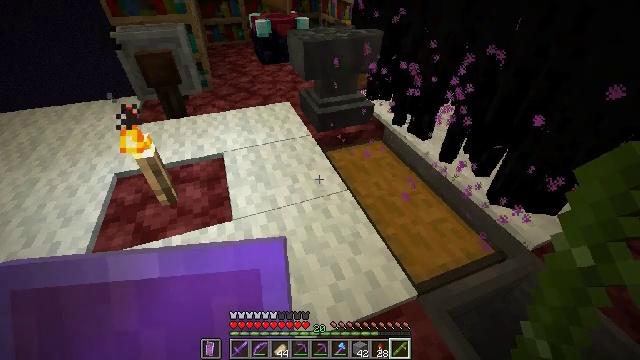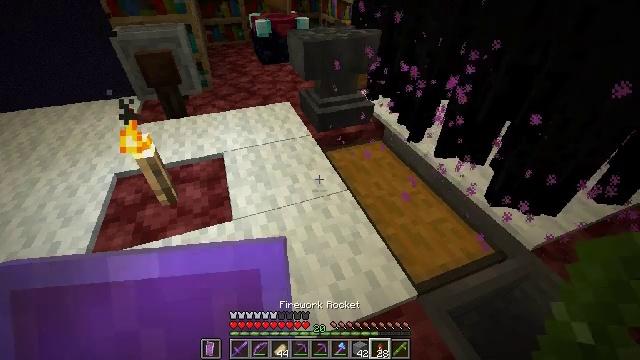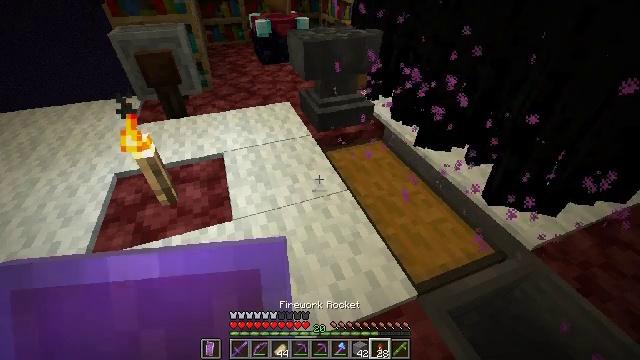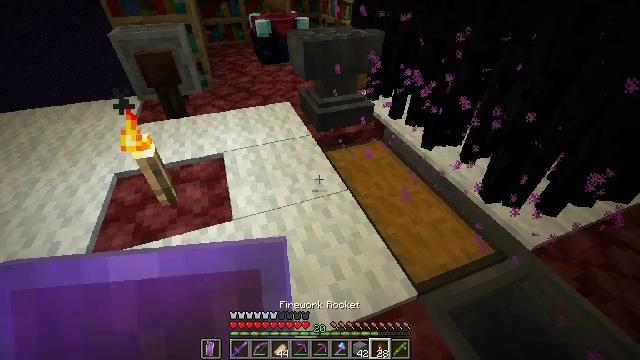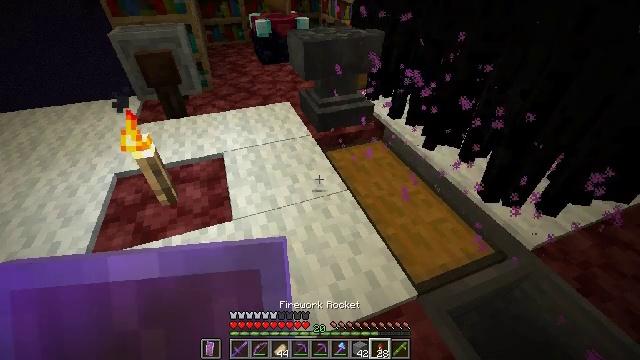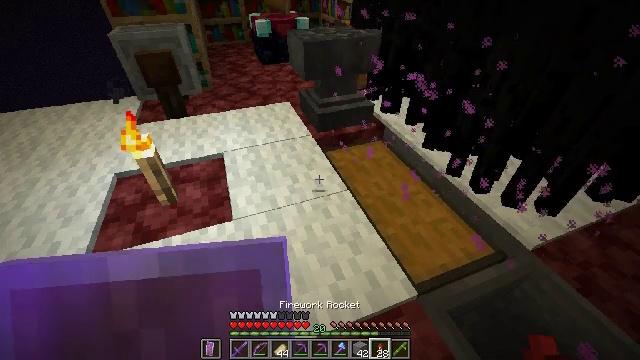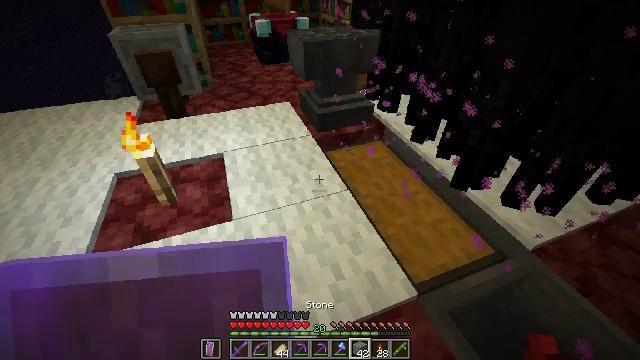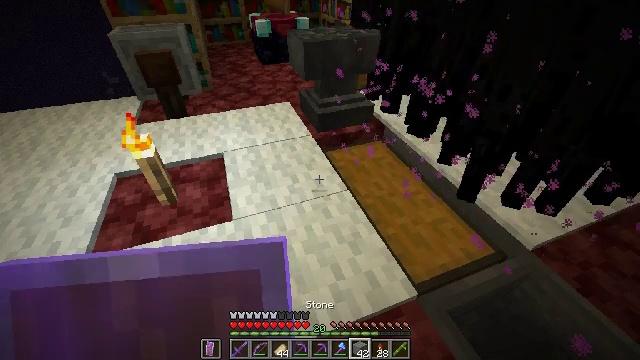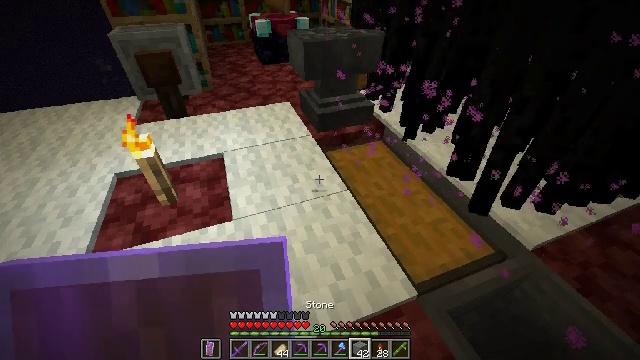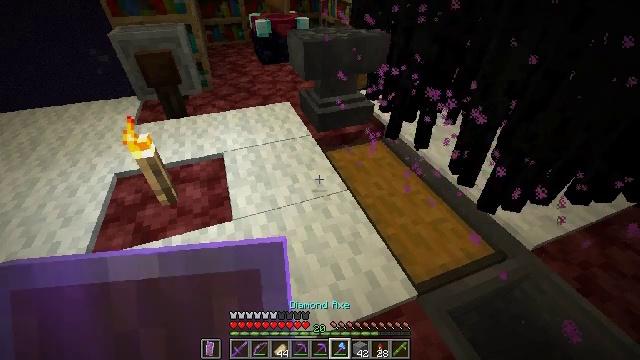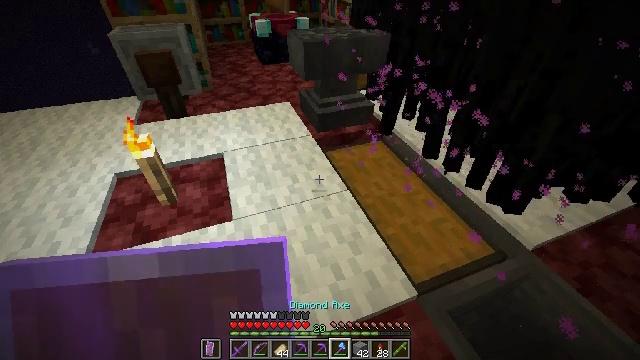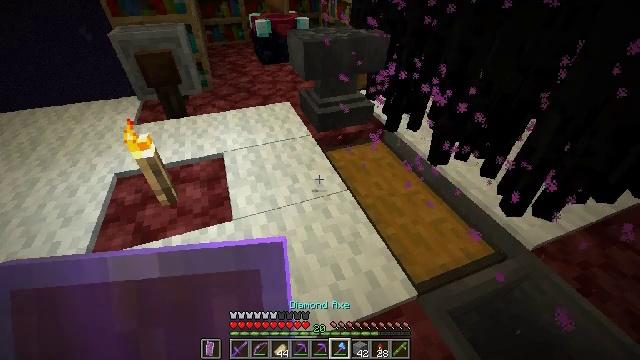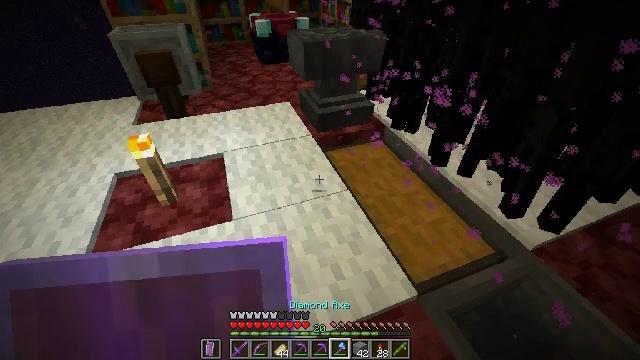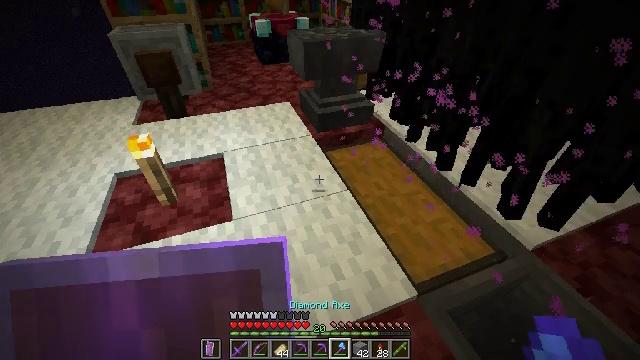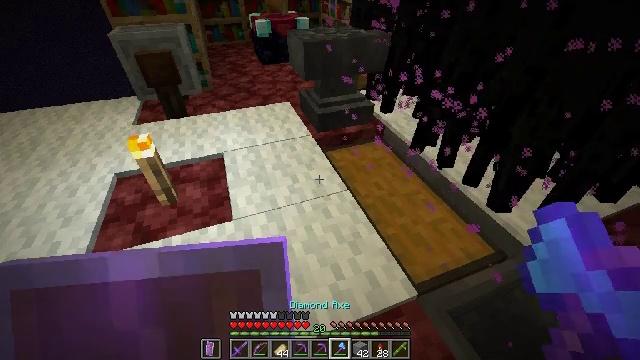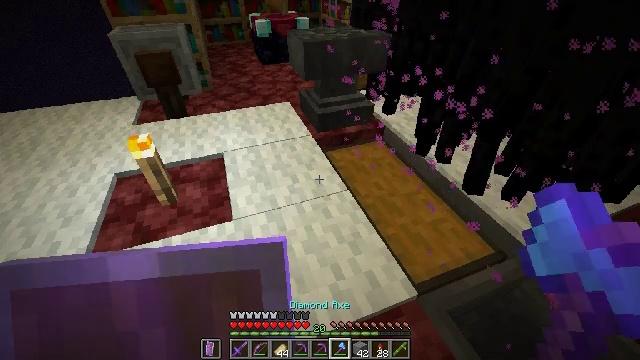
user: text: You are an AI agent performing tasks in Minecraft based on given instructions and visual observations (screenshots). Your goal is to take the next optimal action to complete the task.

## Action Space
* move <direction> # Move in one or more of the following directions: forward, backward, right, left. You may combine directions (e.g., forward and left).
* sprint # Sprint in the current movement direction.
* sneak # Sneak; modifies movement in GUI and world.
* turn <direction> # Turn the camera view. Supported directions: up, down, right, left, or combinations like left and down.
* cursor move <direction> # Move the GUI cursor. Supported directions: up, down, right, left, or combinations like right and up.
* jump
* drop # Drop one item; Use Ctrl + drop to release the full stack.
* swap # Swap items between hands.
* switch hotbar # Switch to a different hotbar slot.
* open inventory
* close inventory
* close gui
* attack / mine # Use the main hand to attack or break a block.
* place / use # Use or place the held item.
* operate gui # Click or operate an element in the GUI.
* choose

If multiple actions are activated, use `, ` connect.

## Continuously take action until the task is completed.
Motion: motion action
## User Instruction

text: Reclaim the chest into your inventory.
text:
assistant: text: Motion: no_op
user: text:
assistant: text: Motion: no_op
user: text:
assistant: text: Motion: no_op
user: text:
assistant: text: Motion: no_op
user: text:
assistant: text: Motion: no_op
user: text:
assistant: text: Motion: no_op
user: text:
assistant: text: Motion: no_op
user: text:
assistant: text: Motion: no_op
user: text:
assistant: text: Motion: no_op
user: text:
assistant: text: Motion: no_op
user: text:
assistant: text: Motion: no_op
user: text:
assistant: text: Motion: no_op
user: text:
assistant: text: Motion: no_op
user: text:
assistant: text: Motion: no_op
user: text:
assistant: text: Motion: no_op
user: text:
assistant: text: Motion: no_op
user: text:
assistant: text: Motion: no_op
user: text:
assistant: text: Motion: move forward
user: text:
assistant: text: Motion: move forward
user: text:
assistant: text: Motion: move forward
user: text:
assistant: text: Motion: move forward
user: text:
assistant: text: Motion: move forward and move left
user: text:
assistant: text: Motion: move forward and move left
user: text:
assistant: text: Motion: move forward and move left
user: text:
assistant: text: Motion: move left, turn right and down
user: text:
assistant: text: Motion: turn right and down
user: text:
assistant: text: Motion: turn right and down
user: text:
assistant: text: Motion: turn right
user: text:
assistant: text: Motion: turn right and down
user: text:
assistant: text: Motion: turn right